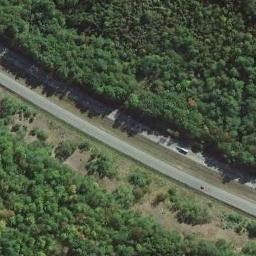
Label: freeway